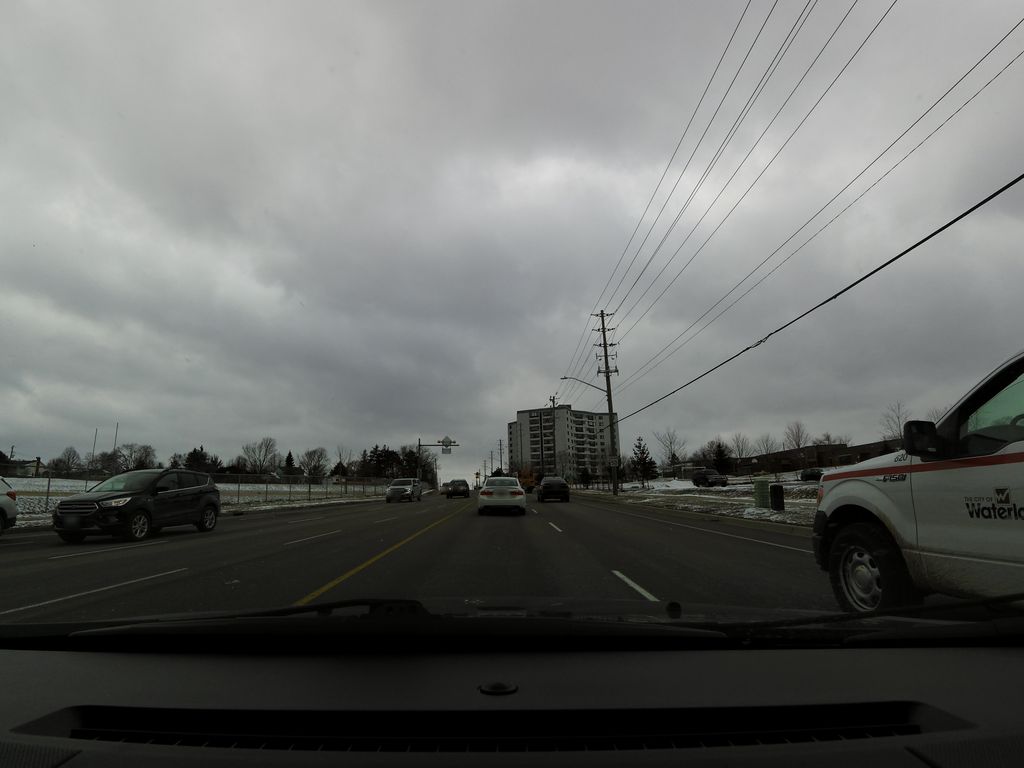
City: kitchener-waterloo